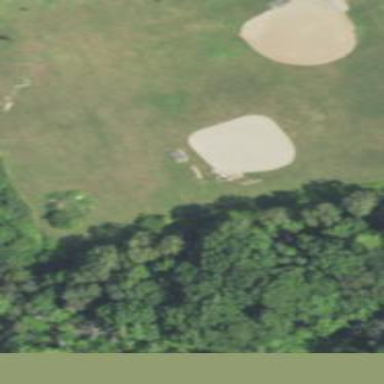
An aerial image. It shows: Softball pitch for leisure and sport activities.